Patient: sex M, age 61
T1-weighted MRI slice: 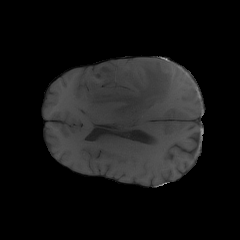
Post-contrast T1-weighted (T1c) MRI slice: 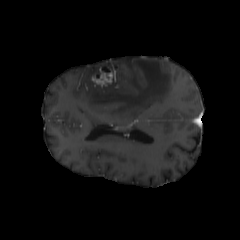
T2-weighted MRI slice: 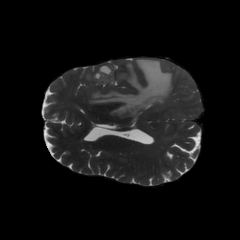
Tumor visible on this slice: yes
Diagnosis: Glioblastoma, IDH-wildtype
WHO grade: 4